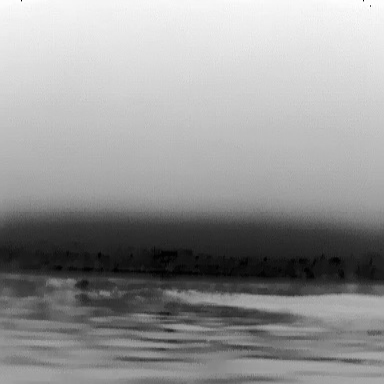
There is a canoe in the infrared image.